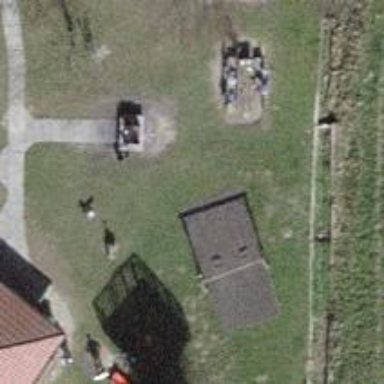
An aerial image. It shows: Picnic table located in leisure land area.